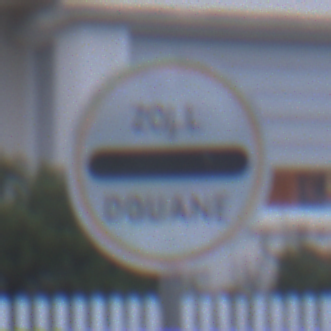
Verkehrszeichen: Zollstelle
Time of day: SunriseSunset
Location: Outdoor (Urban)
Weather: PartlyCloudy
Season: NotSpecified
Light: Natural